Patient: sex M, age 76
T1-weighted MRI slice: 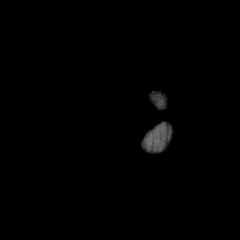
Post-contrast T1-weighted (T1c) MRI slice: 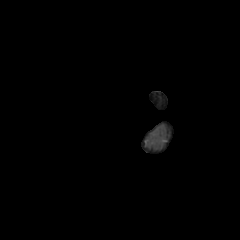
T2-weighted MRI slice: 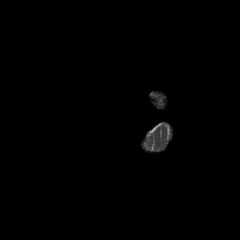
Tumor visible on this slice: no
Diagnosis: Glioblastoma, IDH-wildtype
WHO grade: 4